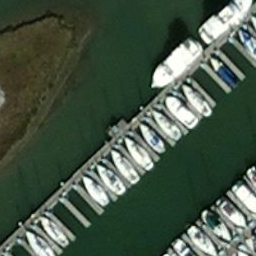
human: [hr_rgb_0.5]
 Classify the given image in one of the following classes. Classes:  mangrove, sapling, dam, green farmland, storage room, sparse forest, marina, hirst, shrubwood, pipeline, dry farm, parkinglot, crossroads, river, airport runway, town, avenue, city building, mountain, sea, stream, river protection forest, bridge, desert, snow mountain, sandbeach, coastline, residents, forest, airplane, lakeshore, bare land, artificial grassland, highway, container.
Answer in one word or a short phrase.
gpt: marina